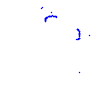
Particle: proton